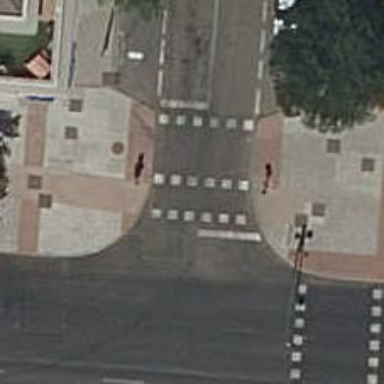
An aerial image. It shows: Crossing with traffic signals.